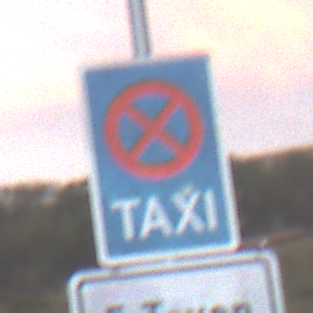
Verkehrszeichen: Taxenstand
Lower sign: FahrzeugeVerbaleAngabe2
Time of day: SunriseSunset
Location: Outdoor (RoadRail)
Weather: PartlyCloudy
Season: NotSpecified
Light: Natural